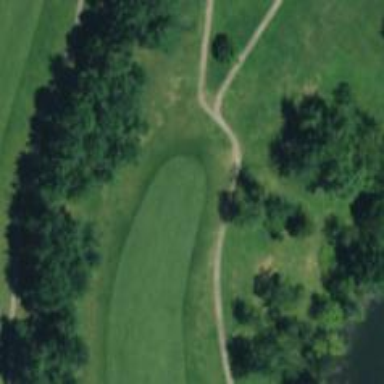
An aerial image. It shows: View of golf hole.